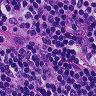
Metastatic tissue present: no